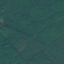
Land use / land cover class: Forest